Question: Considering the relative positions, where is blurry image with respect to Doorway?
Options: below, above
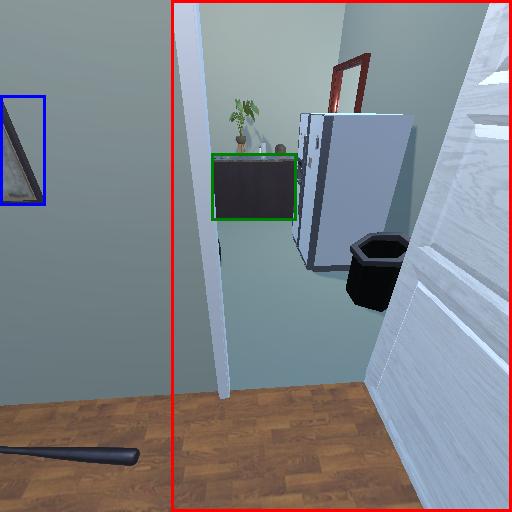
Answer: below